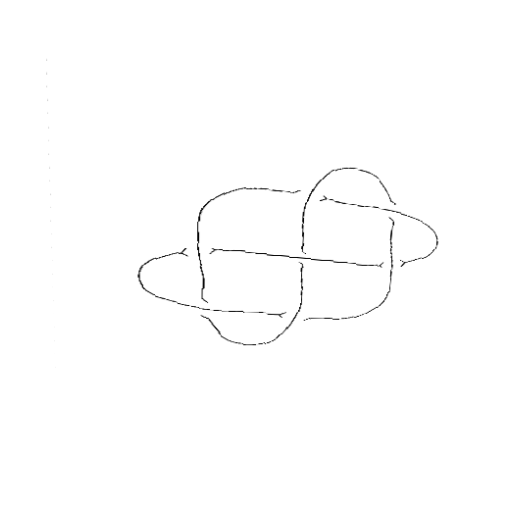
Crossing number: 7